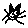
Label: cat